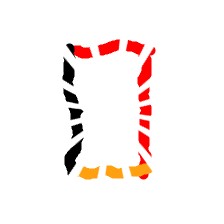
Shape: rectangle